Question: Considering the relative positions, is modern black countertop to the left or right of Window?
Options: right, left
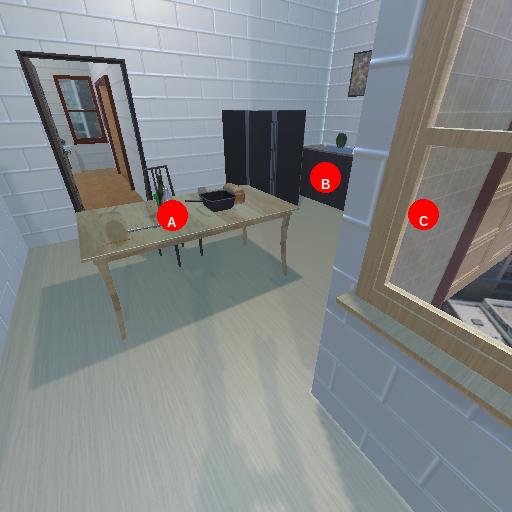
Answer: right